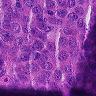
Metastatic tissue present: yes